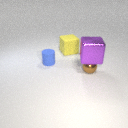
small blue rubber cylinder to the left of small brown metal sphere